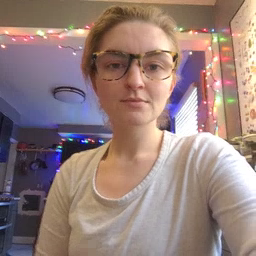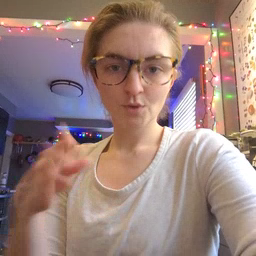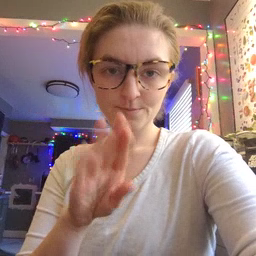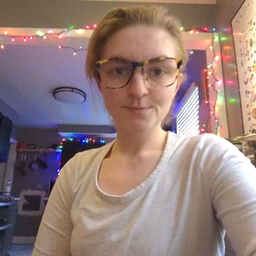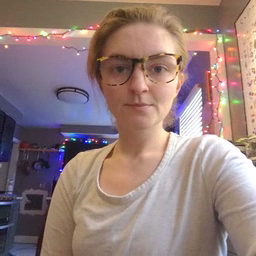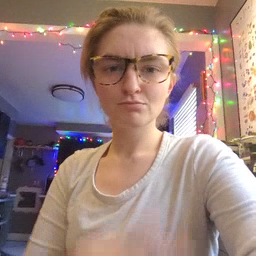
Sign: close